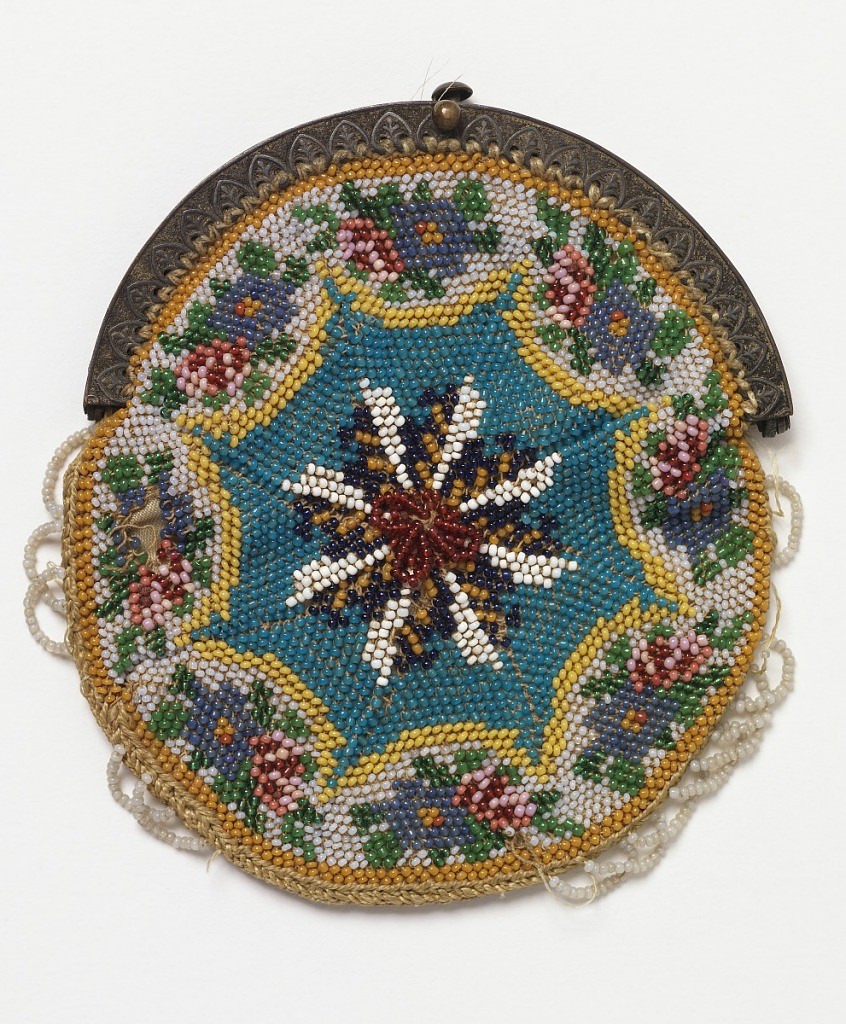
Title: Purse
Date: mid-19th century
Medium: glass beads, silk, metal frame Technique: beaded knitting
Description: Knitted bag, circular in form, with an eight-pointed star in the middle with a floral border. Beaded scallops around edges; metal frame, silk lining.